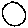
Label: circle